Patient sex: M
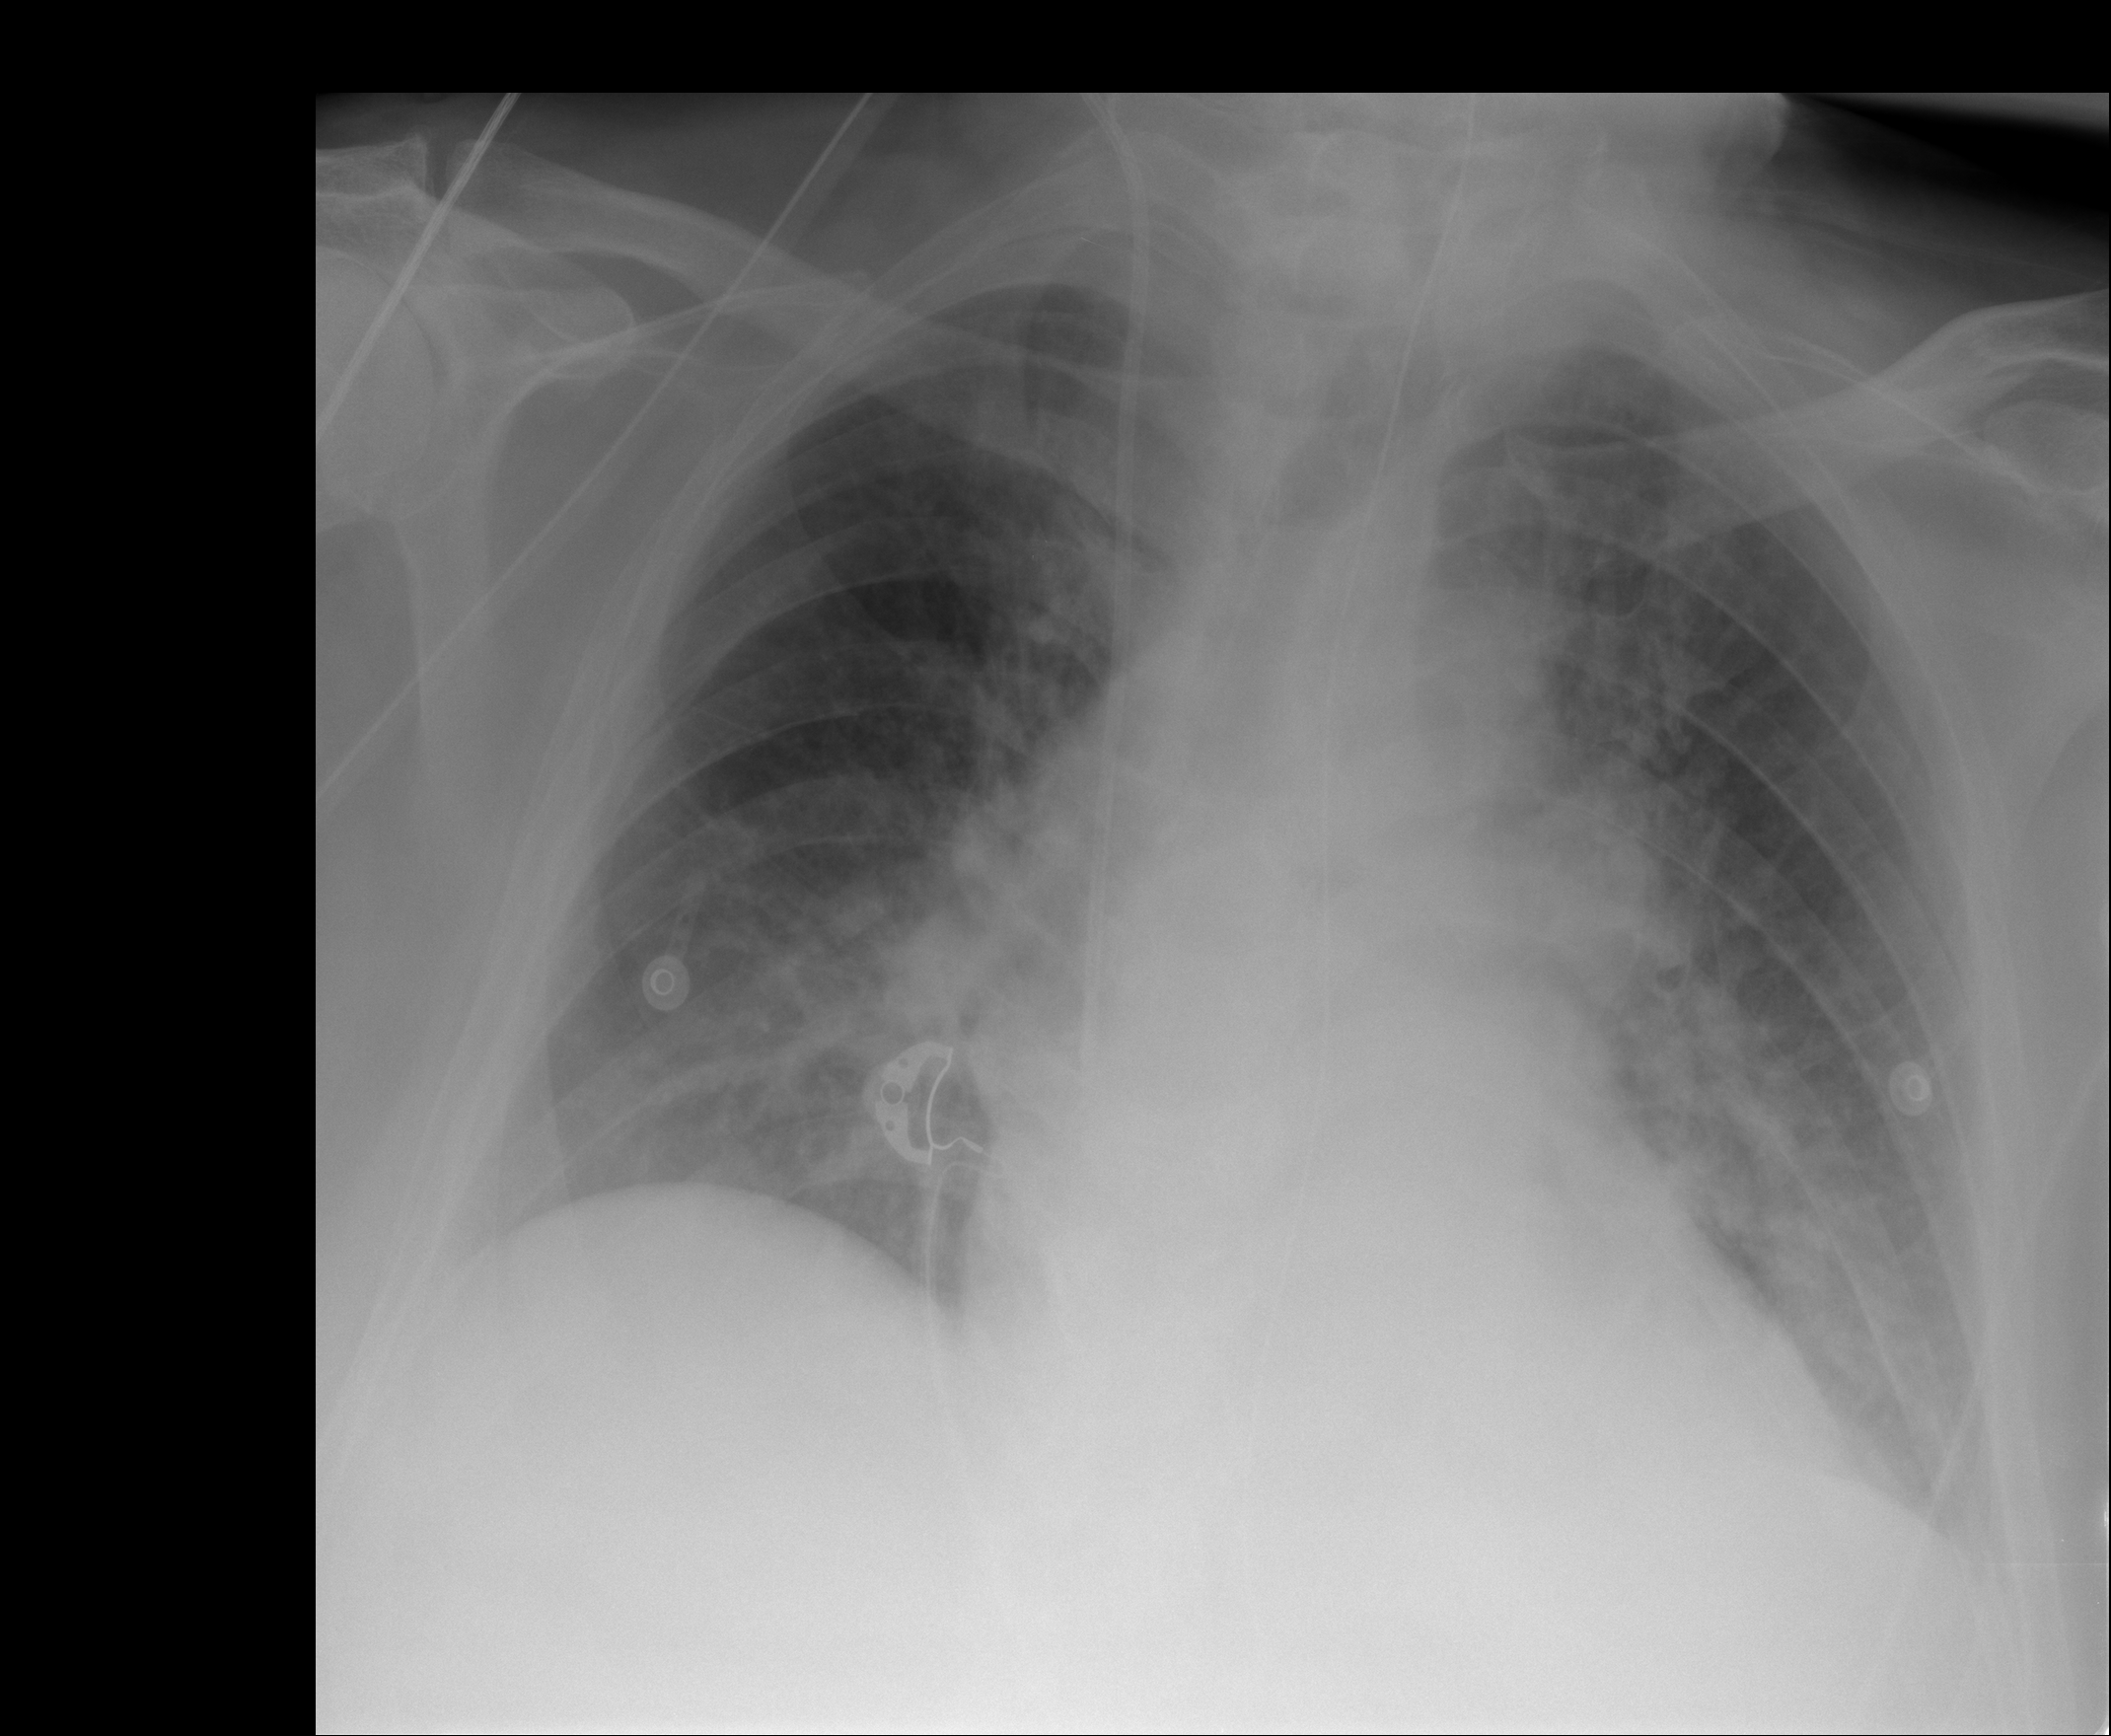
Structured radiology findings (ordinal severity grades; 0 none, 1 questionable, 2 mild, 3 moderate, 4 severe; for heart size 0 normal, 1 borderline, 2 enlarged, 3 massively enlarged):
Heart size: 2
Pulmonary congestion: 3
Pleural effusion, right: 0
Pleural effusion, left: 0
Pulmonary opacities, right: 2
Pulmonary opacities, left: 3
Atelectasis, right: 2
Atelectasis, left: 2